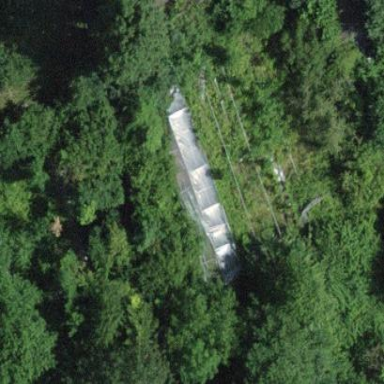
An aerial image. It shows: Greenhouse.